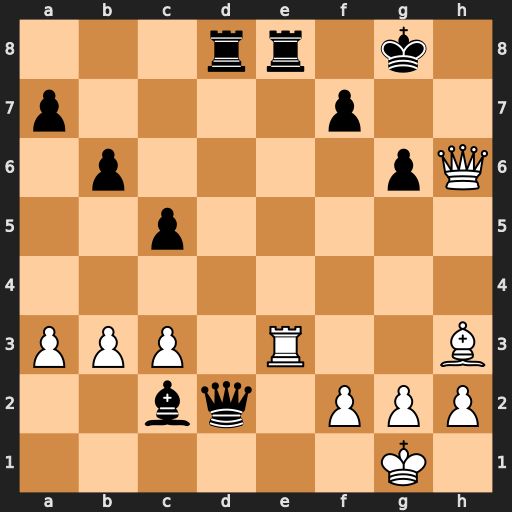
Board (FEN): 3rr1k1/p4p2/1p4pQ/2p5/8/PPP1R2B/2bq1PPP/6K1
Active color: w
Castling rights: -
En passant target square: -
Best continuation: Rxe8+ Rxe8 Qxd2